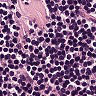
Metastatic tissue present: no